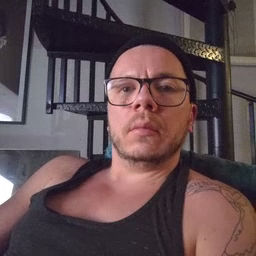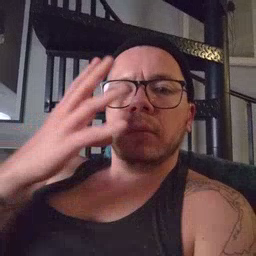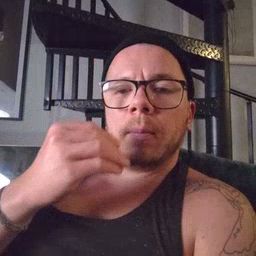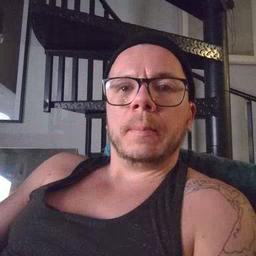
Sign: sleep